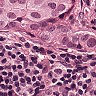
Metastatic tissue present: yes